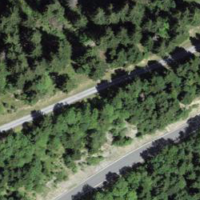
EUNIS habitat code: 44
Species observed at this site:
Sorbus aucuparia
Petasites albus